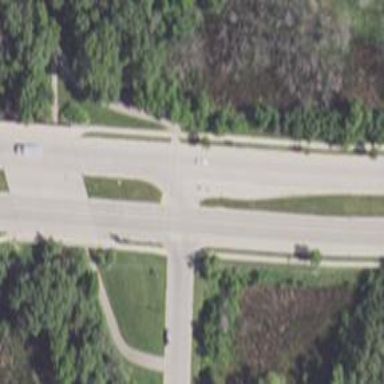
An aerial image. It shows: Path with asphalt surface and crossing.